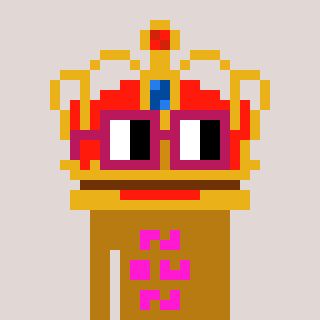
a pixel art character with square dark red glasses, a crown-shaped head and a gold-colored body on a warm background